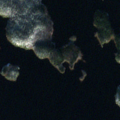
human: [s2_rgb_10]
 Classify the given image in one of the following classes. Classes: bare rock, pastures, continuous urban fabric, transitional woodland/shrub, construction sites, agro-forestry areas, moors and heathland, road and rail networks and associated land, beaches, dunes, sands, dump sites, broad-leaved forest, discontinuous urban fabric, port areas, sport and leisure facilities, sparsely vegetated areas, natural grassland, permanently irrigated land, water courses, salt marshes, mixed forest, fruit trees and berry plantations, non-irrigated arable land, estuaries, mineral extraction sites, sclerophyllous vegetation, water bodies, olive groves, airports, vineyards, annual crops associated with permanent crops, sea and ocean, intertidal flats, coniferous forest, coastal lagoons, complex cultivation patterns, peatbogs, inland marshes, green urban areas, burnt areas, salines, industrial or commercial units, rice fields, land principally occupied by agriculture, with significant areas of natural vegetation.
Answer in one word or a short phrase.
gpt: coniferous forest, mixed forest, water bodies